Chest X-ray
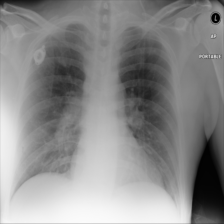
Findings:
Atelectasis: negative
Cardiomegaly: negative
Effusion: negative
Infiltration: negative
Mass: negative
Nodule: negative
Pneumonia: negative
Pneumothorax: negative
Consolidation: negative
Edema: negative
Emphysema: negative
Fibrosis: negative
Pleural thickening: negative
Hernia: negative